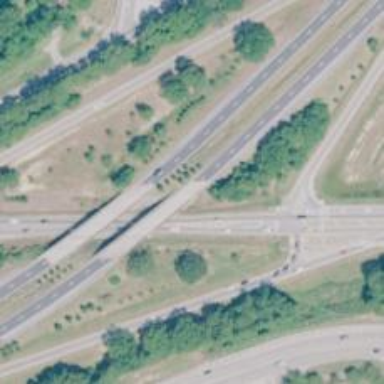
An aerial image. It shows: Bridge over motorway.